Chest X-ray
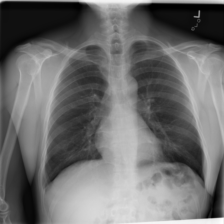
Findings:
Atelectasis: negative
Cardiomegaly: negative
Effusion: negative
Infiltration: negative
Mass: negative
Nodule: negative
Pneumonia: negative
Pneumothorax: negative
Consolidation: negative
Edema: negative
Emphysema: negative
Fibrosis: negative
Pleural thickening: negative
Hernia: negative